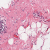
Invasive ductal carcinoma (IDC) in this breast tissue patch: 0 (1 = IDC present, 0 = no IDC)